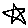
Label: star